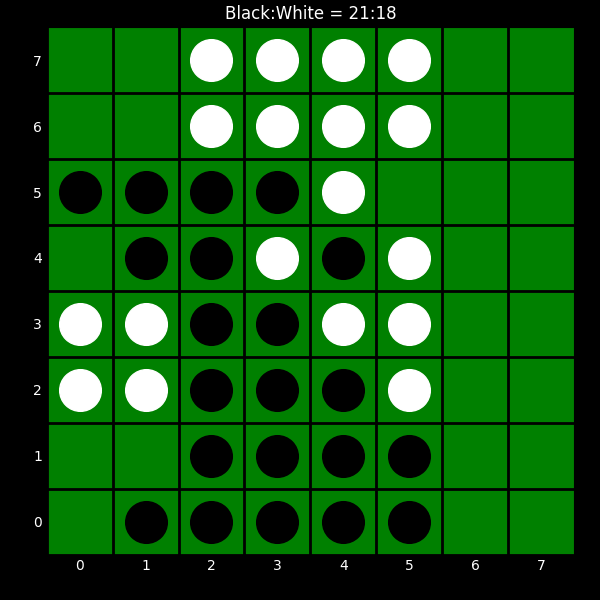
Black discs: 21
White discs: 18